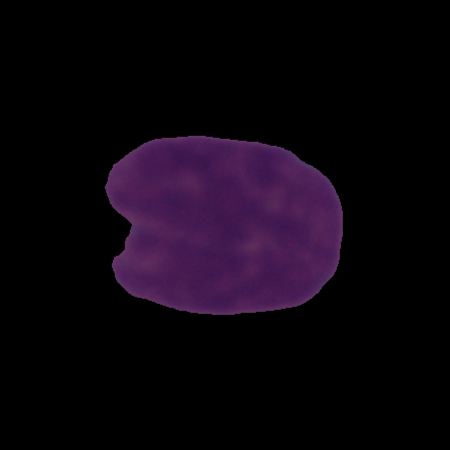
Label: cancer